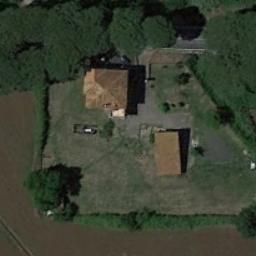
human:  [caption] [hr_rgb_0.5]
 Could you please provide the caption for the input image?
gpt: There are two houses by the path in the mountains .

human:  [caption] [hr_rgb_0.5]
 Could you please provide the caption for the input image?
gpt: There are many trees beside the sparse residential .

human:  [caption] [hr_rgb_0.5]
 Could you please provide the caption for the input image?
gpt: The sparse residential is on the grass next to some trees and bare land .

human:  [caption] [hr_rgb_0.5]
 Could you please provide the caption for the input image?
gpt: In a sparse residential area there are two orange houses and several green trees surrounded by open spaces .

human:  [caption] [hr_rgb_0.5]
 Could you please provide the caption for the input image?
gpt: A sparse residential area with two orange buildings and some green trees .